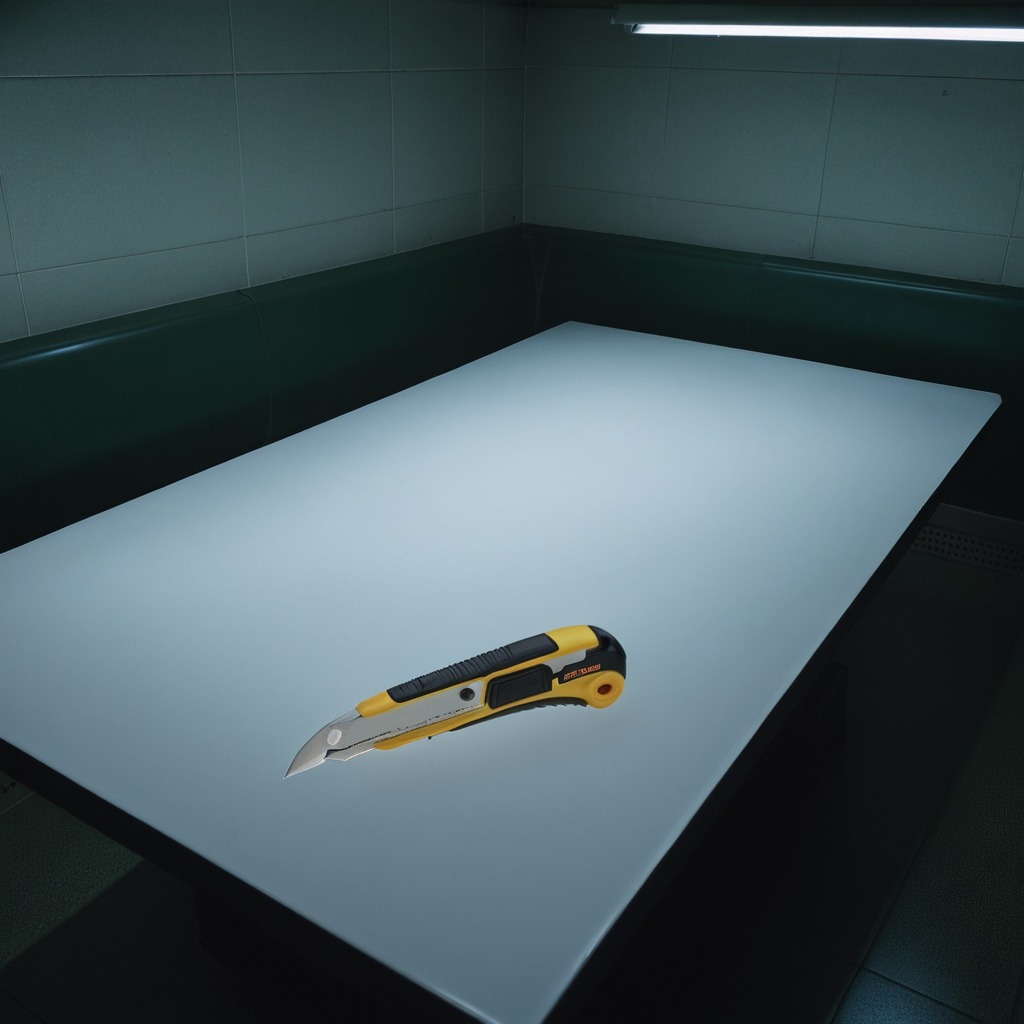
A utility knife is lying on a clean empty table in a railway signal maintenance room lit by harsh overhead fluorescents.